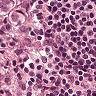
Metastatic tissue present: yes